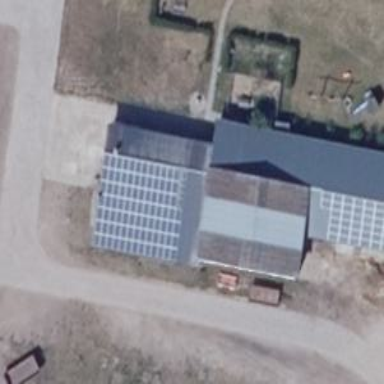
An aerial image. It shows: Small solar photovoltaic panel used as generator to produce electricity.